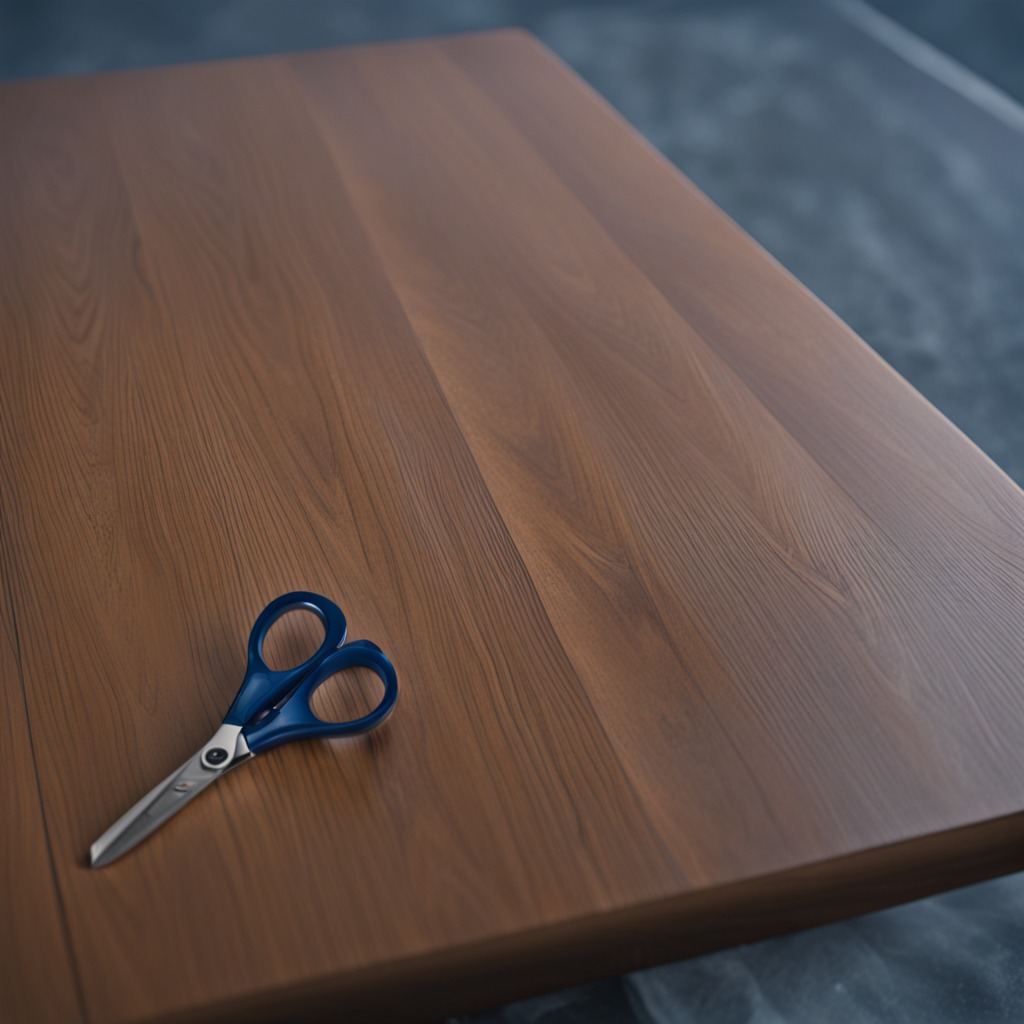
A scissor lying on the table